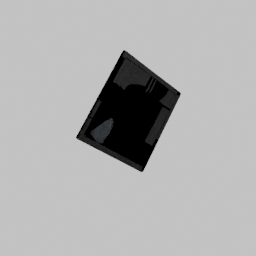
Label: appliances